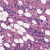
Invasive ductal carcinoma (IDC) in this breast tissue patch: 1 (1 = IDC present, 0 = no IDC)